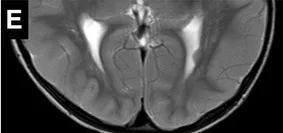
A-f: MRI imaging of the brain of this patient.
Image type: radiology (mri)